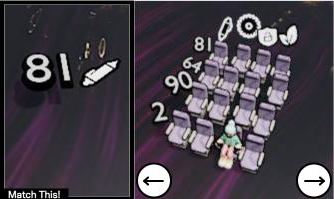
Task: seats
Answer: no